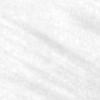
Label: change